Field crop: maize
Growth stage: 2
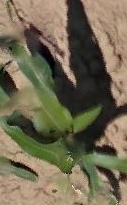
Species: maize